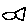
Label: fish